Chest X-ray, AP view. Patient: 58 years old, sex M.
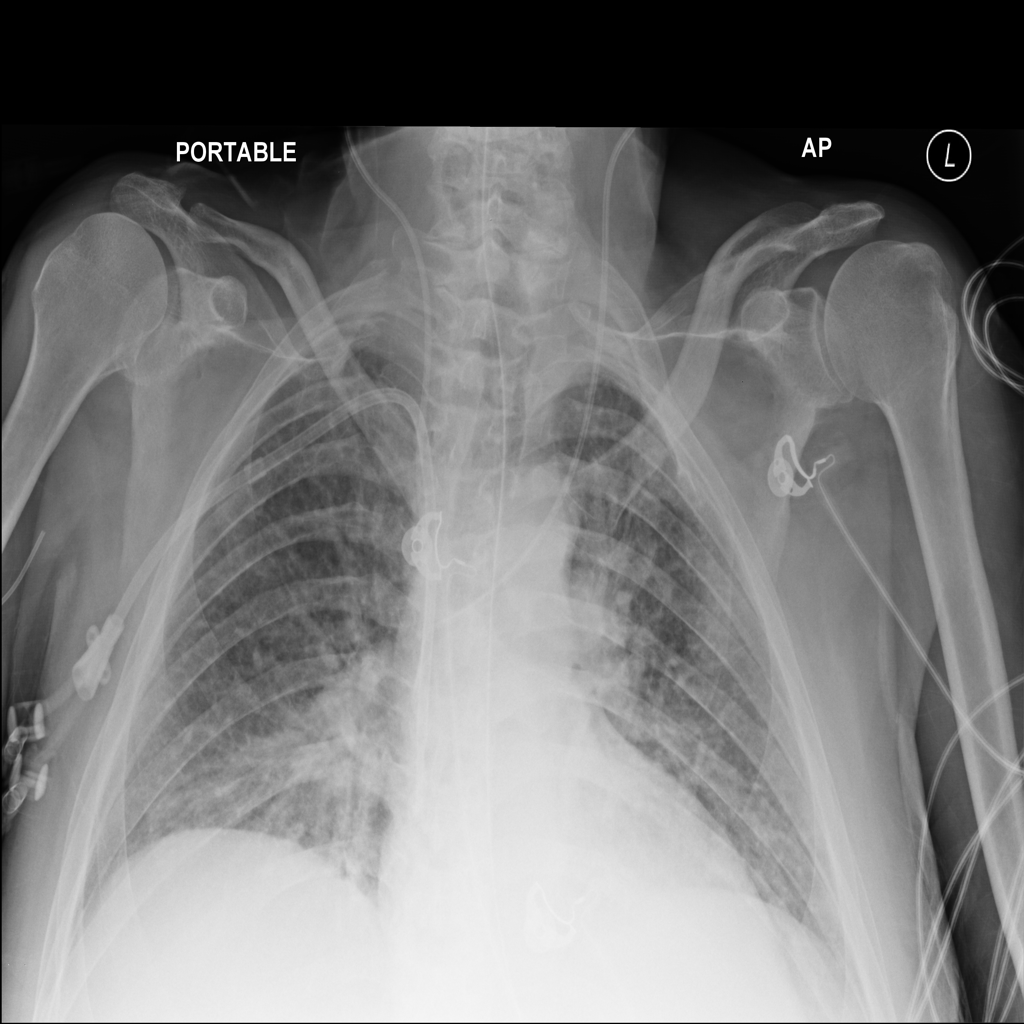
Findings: No Finding